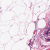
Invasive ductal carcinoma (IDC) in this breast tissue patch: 0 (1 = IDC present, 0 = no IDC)